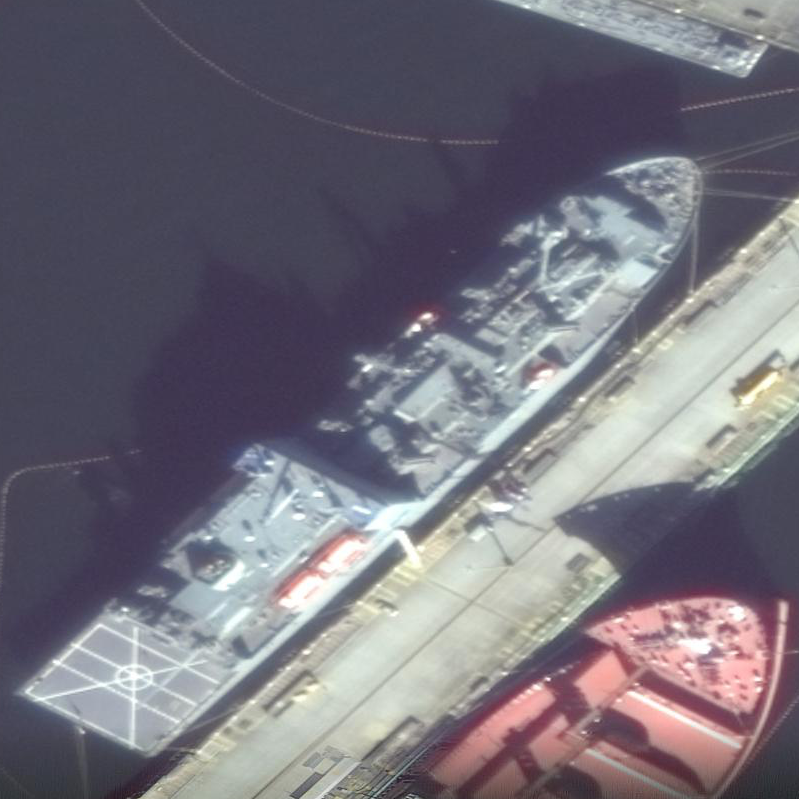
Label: Crane_ship